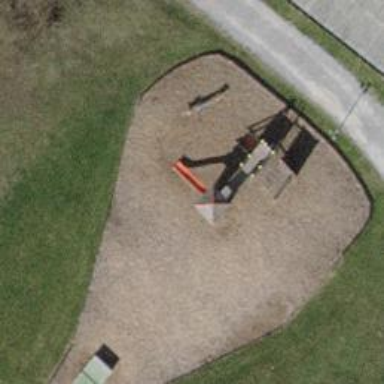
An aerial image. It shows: Playground area for leisure activities on the land.